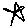
Label: star